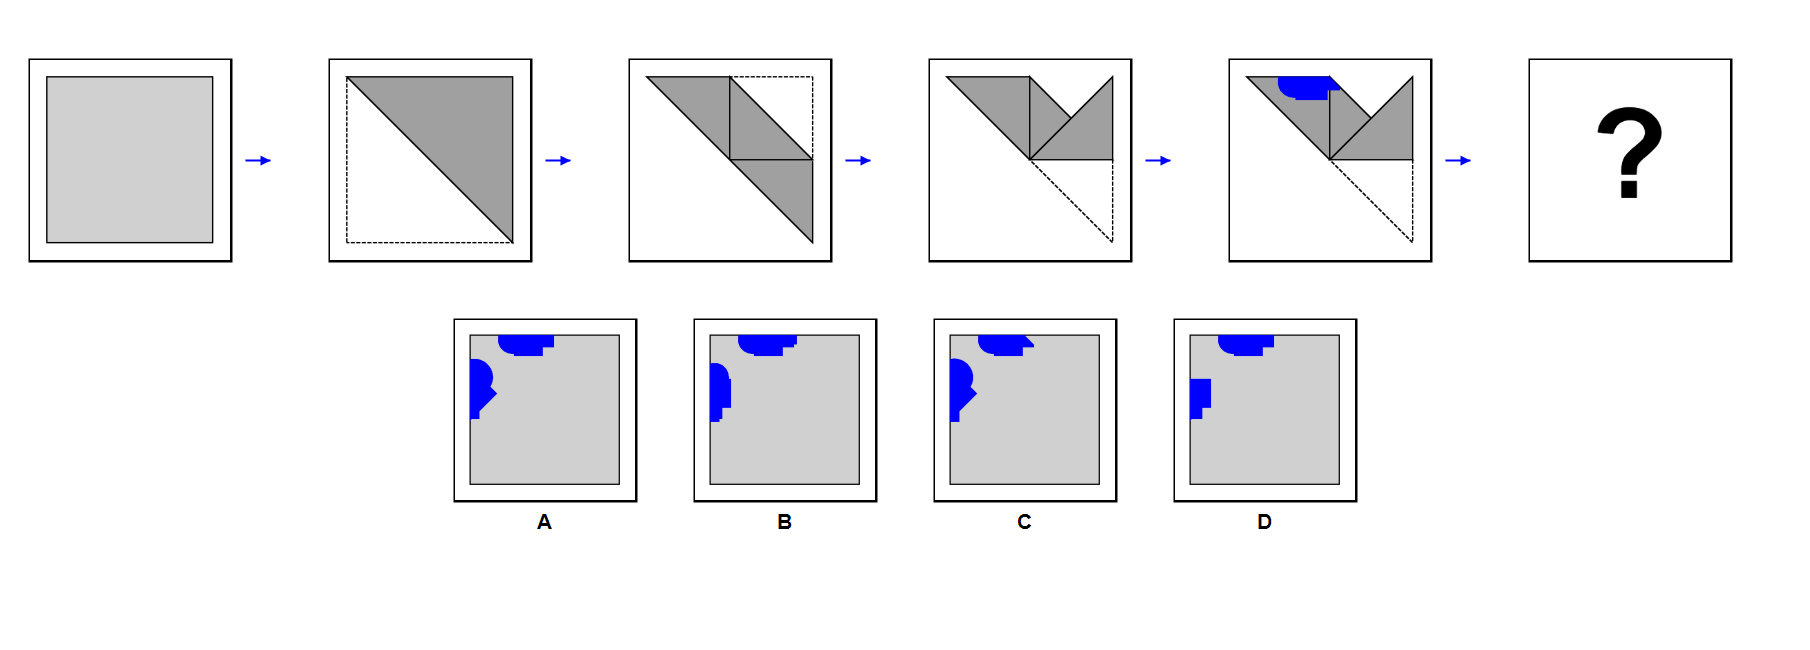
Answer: B